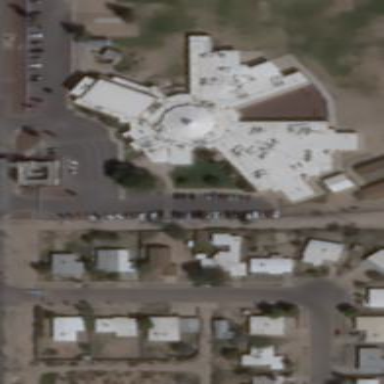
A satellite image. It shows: School building.